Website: crate-barrel
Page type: review-order
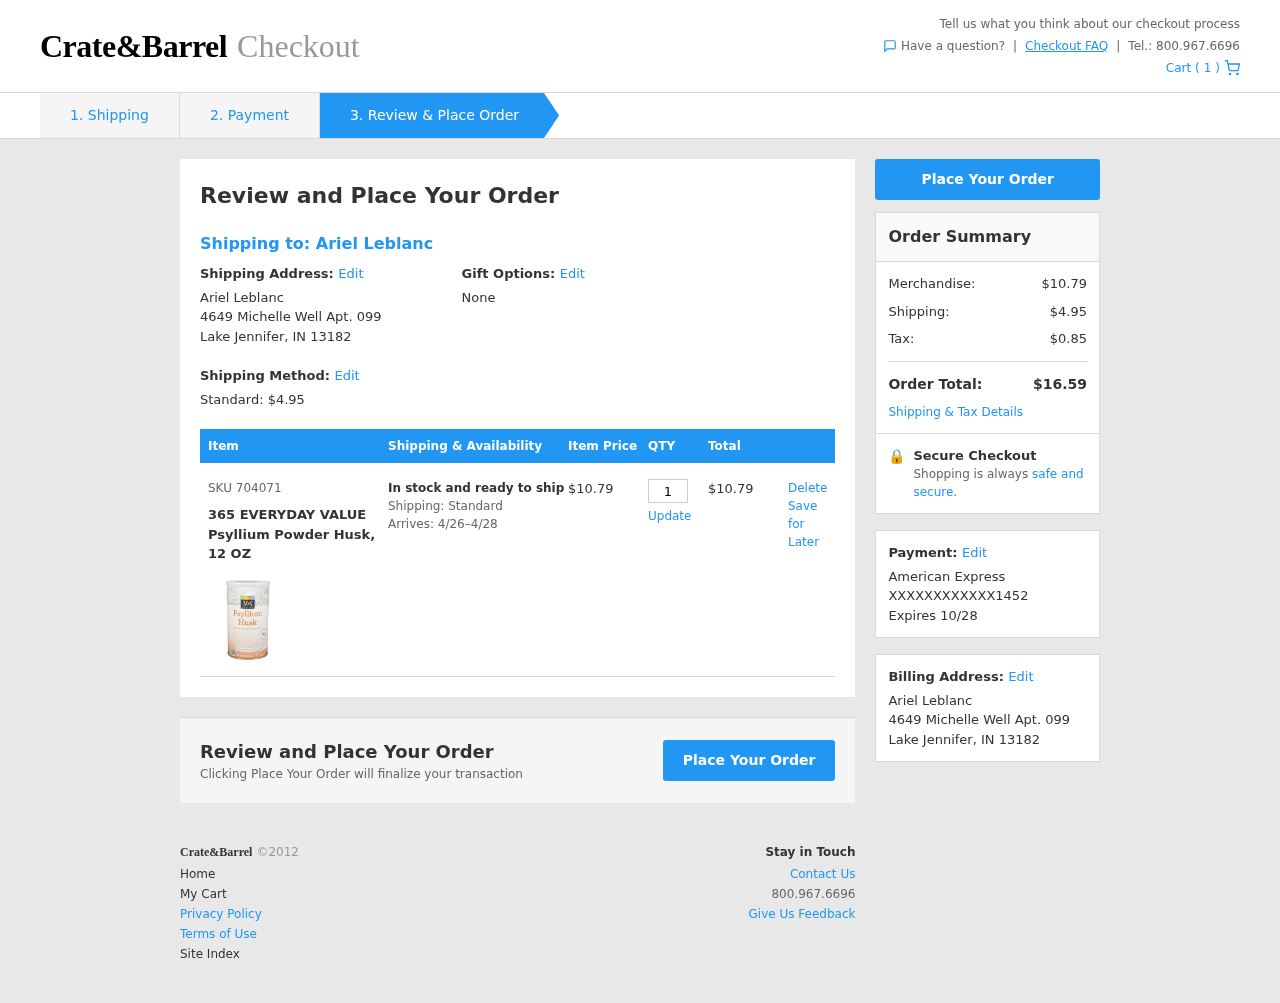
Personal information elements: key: PII_CARD_LAST4
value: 1452
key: PII_CARD_TYPE
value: American Express
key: PII_FULLNAME
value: Ariel Leblanc
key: PII_FULLNAME2
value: Ariel Leblanc
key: PII_STREET2
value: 4649 Michelle Well Apt. 099
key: PII_CITY2
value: Lake Jennifer
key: PII_STATE_ABBR2
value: IN
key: PII_POSTCODE2
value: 13182
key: PII_CARD_EXPIRY
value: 10/28
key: PII_FULLNAME3
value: Ariel Leblanc
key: PII_STREET
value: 4649 Michelle Well Apt. 099
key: PII_CITY3
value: Lake Jennifer
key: PII_STATE_ABBR3
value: IN
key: PII_POSTCODE
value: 13182
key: PII_POSTCODE_FULL
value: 13182
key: PII_POSTCODE_NUMERIC
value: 13182
Product elements: key: PRODUCT1_NAME
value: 365 EVERYDAY VALUE Psyllium Powder Husk, 12 OZ
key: PRODUCT1_PRICE
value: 10.79
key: PRODUCT1_QUANTITY
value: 1
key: PRODUCT1_SKU
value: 704071
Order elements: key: ORDER_NUM_ITEMS
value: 1
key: ORDER_SHIPPING_COST
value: $4.95
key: ORDER_DELIVERY_DATE
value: Arrives: 4/26–4/28
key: ORDER_SUBTOTAL
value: $10.79
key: ORDER_SUBTOTAL2
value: $10.79
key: ORDER_SHIPPING_COST2
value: $4.95
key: ORDER_TAX
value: $0.85
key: ORDER_TOTAL
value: $16.59